Question: I create a new class,
and Xcode show a sheet.
What does "targets" means in this picture?

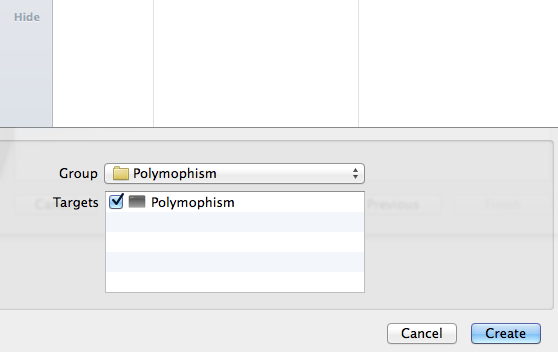
Answer: It means the product you want to build. You may have multiple targets in a single project if you build different products from the same source code (e.g. an app, a framework and a unit test bundle). You may even have several targets of the same kind (e.g. two apps sharing the same code but branded differently).
Here you have only one target and by the way its icon looks it is an executable (an OS X command-line tool, probably).
This question might give you more details: <URL>
---
Actually, there's a whole lot of questions here answering your very question.
- <URL>
Some others might help you understand better the value you can get from several targets:
- <URL>